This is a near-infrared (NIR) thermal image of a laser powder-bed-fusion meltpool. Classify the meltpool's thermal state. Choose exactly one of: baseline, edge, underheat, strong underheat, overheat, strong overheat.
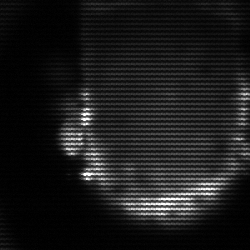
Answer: baseline